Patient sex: M
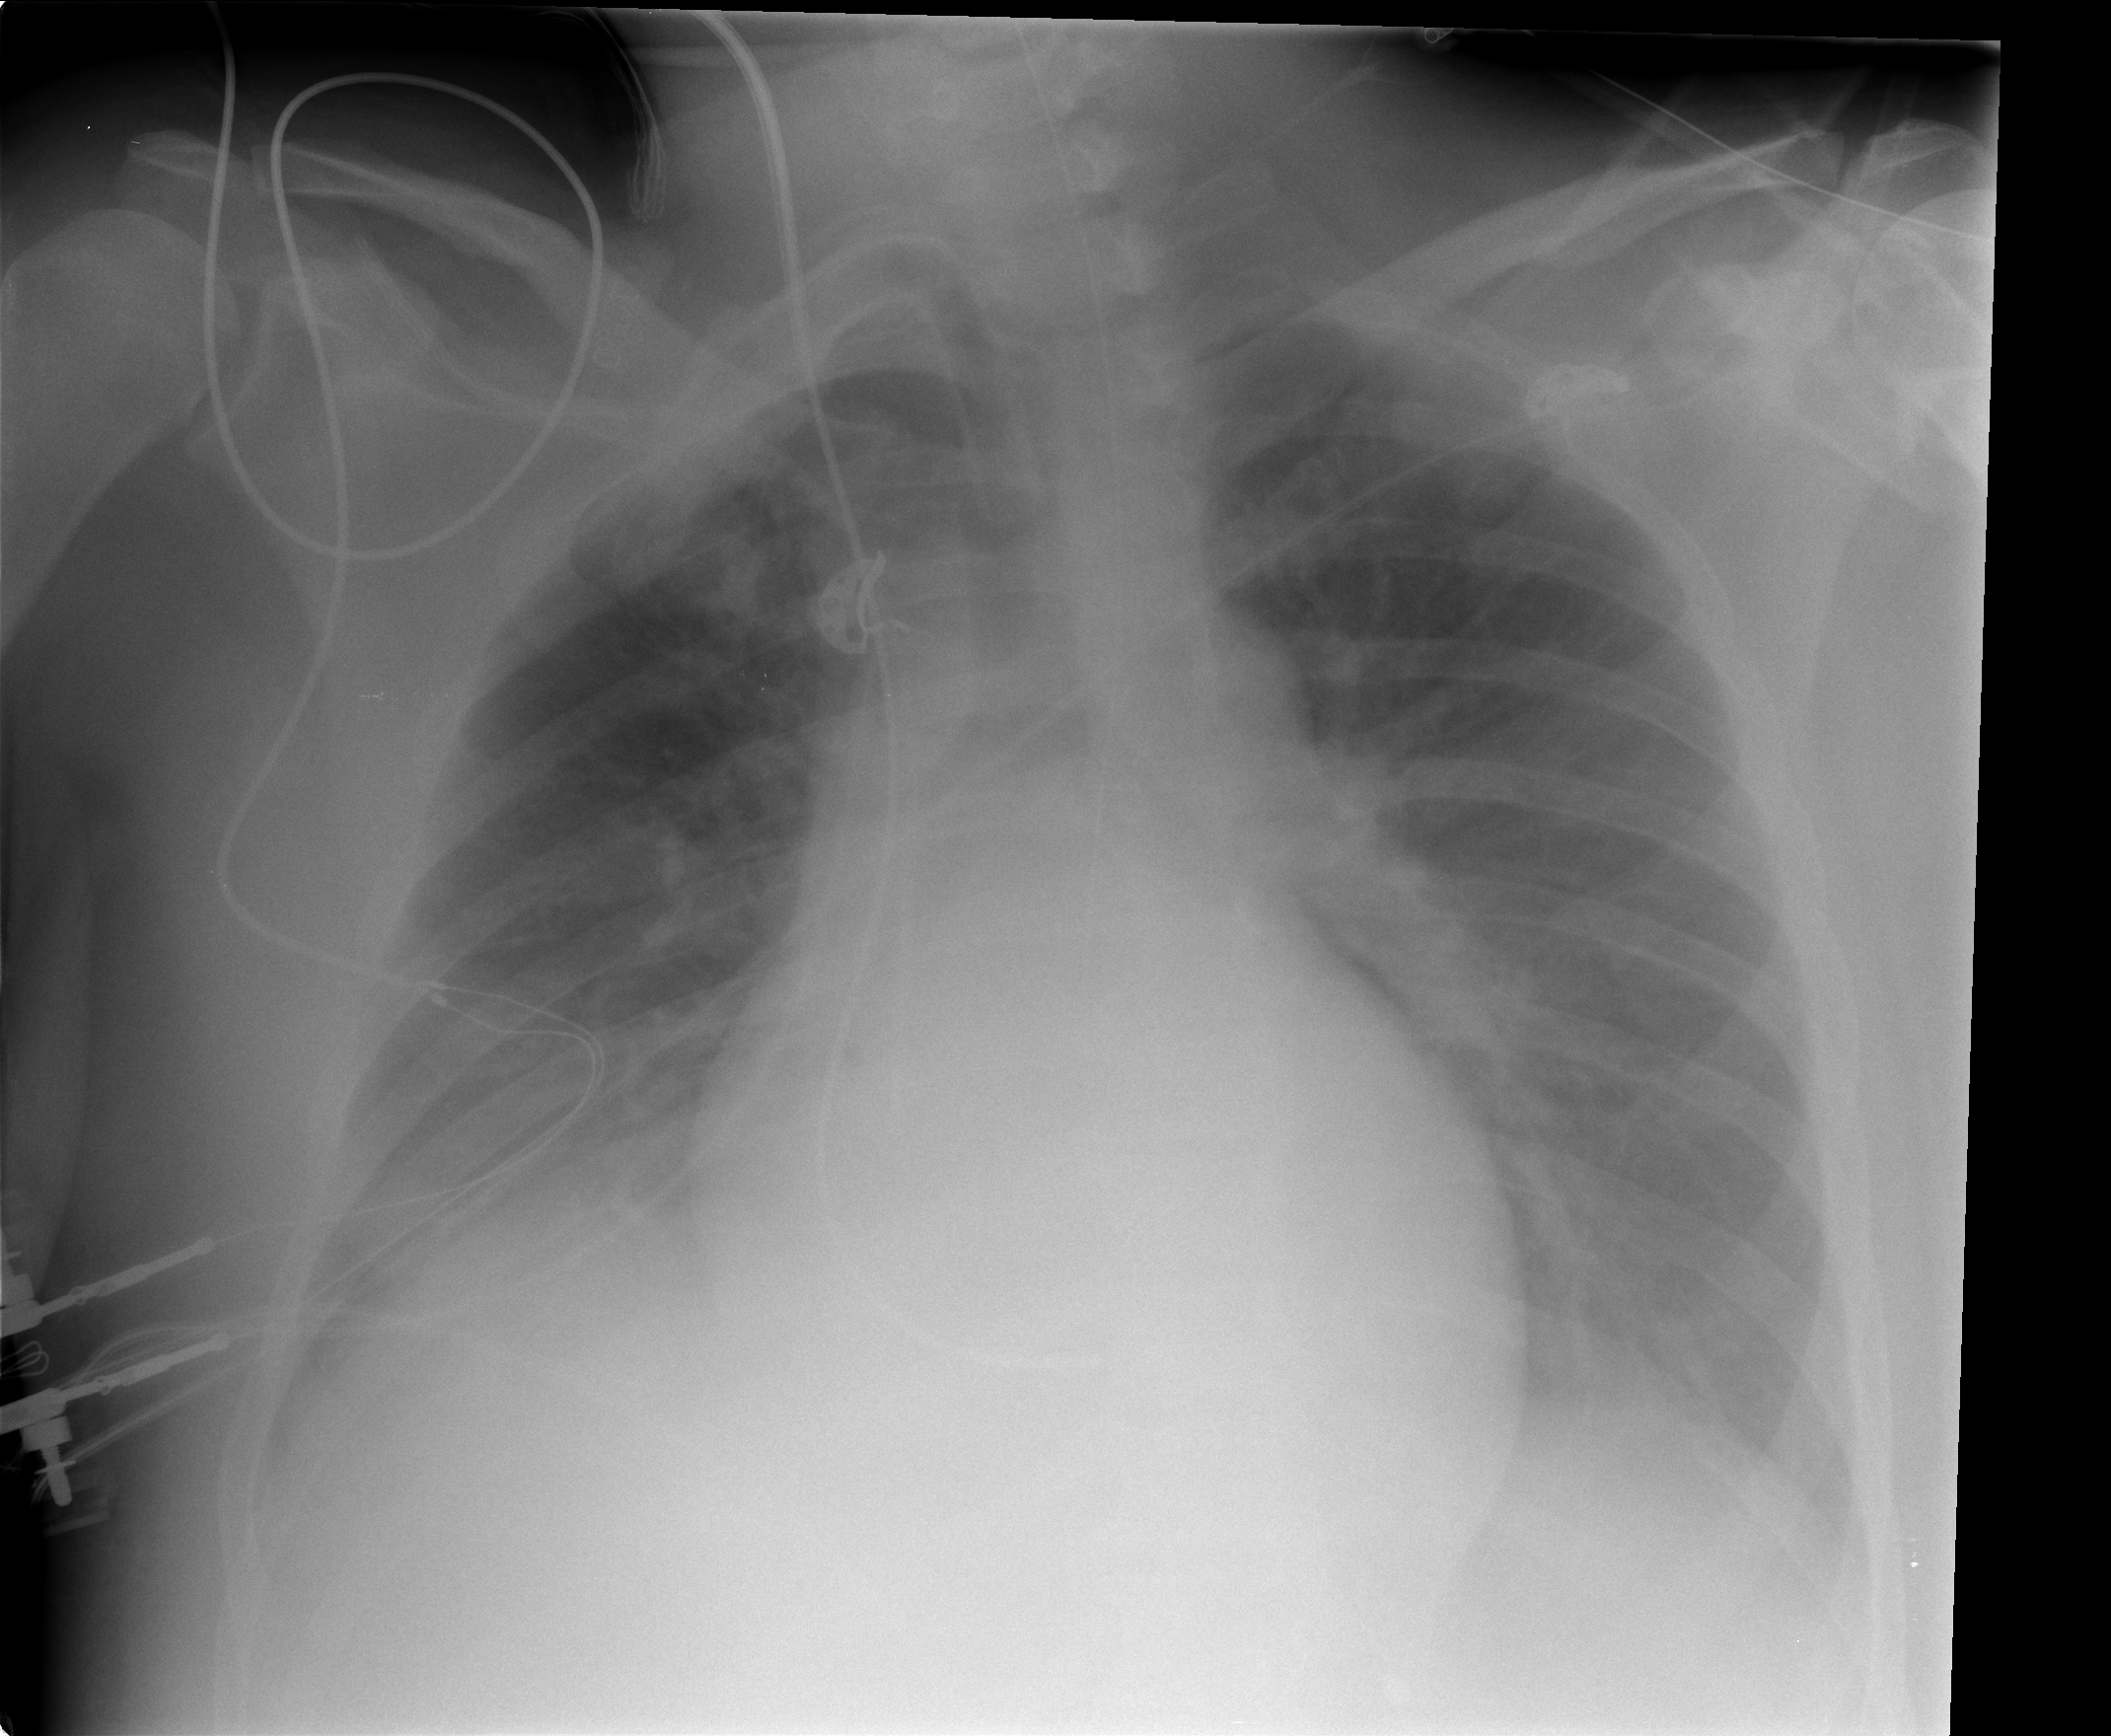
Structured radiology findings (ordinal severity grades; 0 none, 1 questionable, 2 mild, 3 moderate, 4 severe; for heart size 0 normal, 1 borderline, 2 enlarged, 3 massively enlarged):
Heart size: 2
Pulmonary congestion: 2
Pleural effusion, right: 2
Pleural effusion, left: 1
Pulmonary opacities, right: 1
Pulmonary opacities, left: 0
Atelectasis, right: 2
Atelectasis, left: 2